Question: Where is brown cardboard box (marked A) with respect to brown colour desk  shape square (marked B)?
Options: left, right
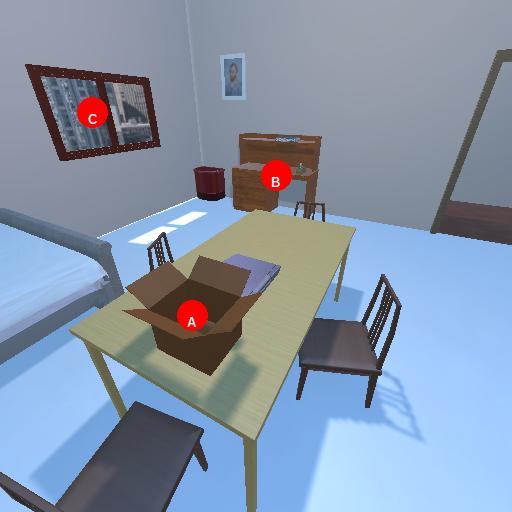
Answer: left